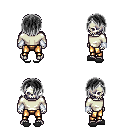
a pixel art fantasy rpg character, male body template, skeleton, white long-sleeve shirt, gold greaves, gray bangs hairstyle, white cloth bracers, gray slippers, four views (front, back, left, right), 2x2 character sprite sheet, small pixel art, hard edges, no anti-aliasing